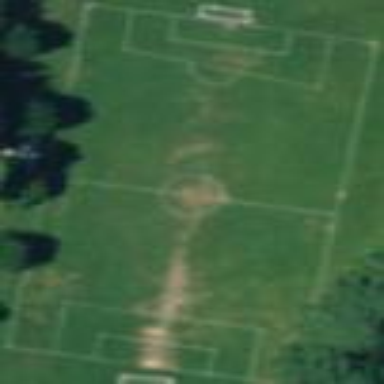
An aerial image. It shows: Soccer pitch for leisureland activities.